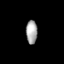
Tissue: skin
Cell type: Fibroblasts
Senescence score: 0.828
Nuclear area (px): 260
Mean DAPI intensity: 167.454